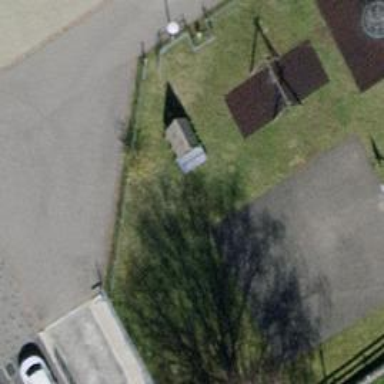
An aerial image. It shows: Playground with playhouse.